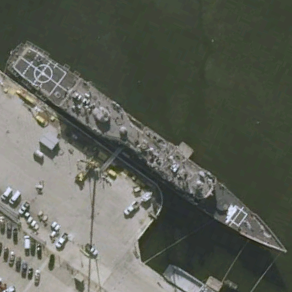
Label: cruiser